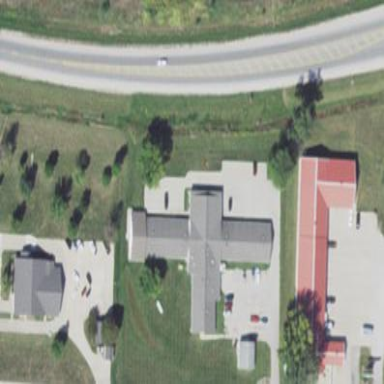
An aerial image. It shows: Nursing home.